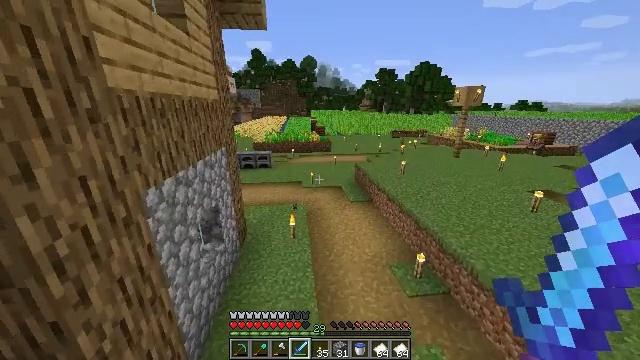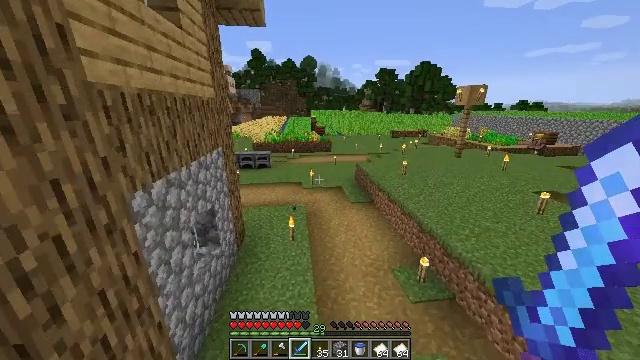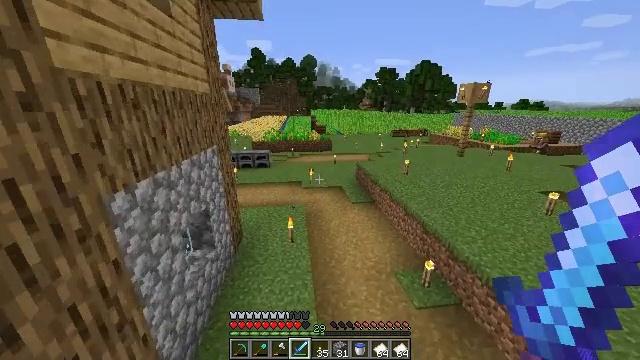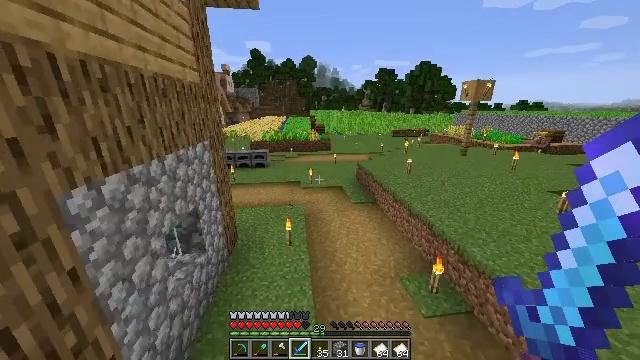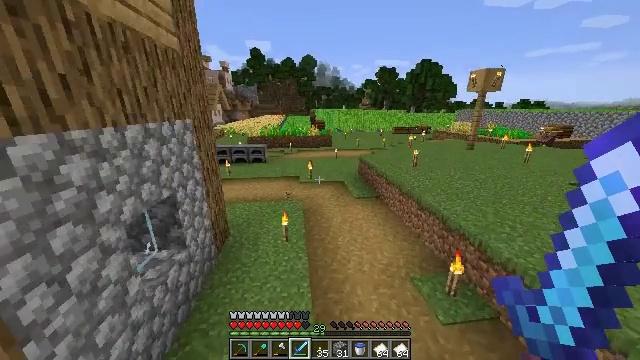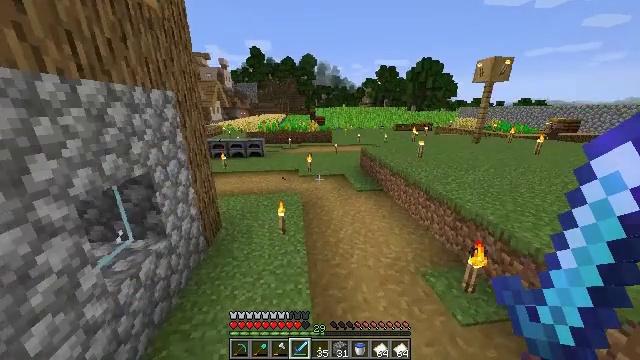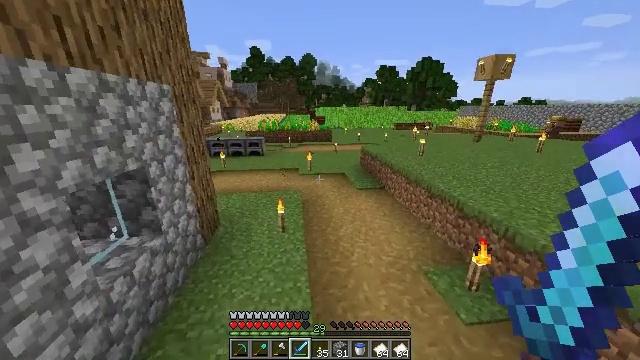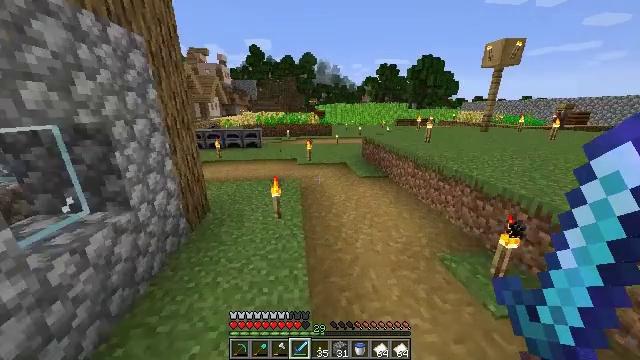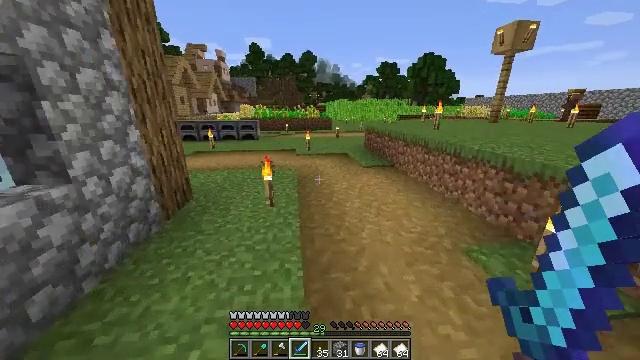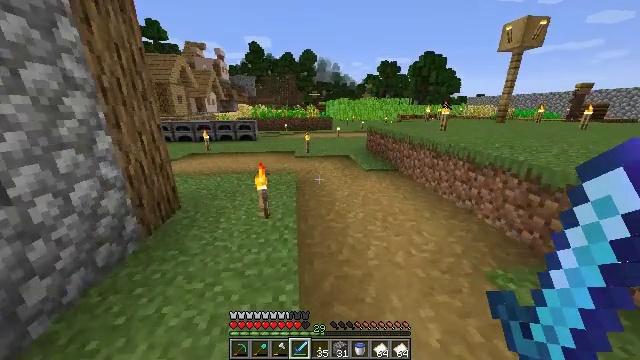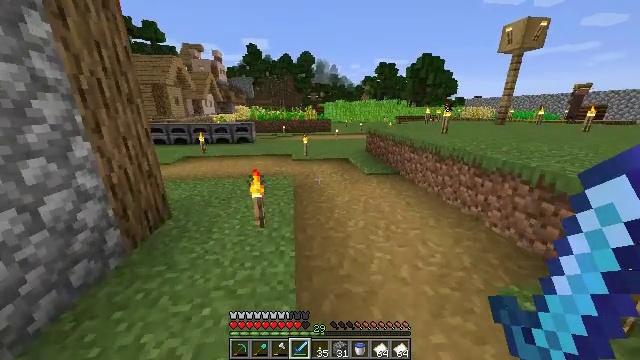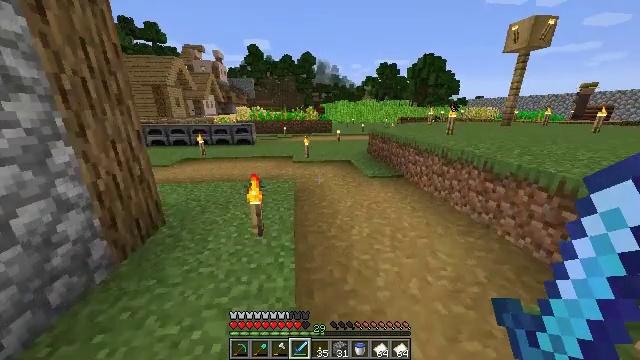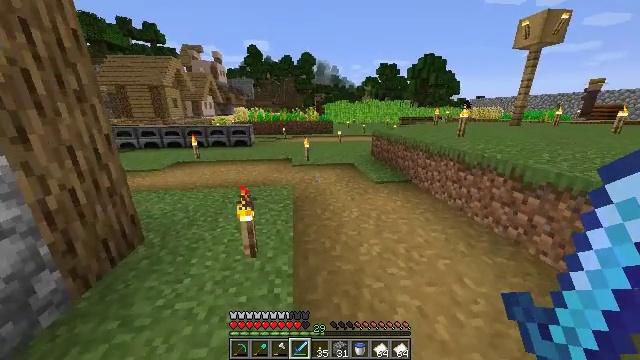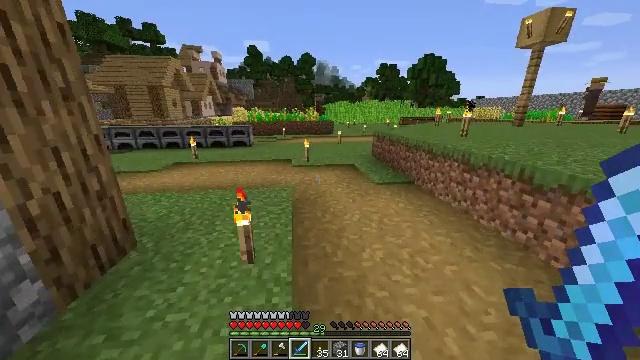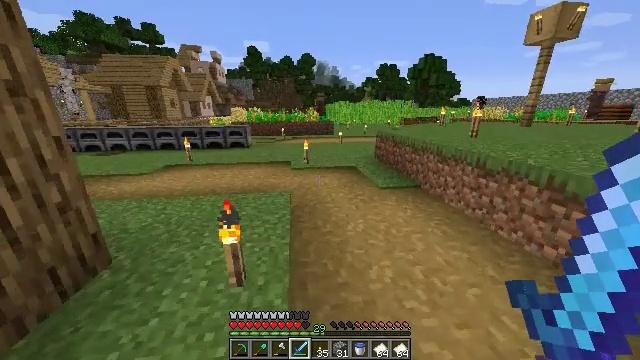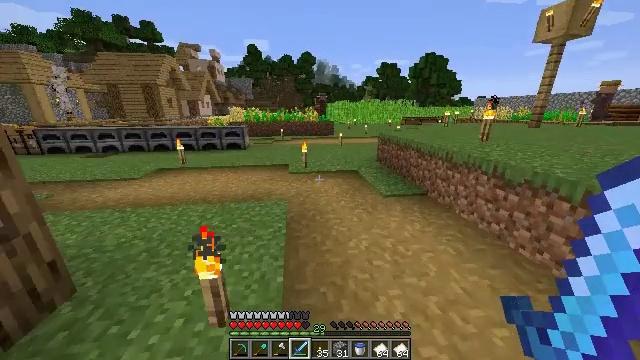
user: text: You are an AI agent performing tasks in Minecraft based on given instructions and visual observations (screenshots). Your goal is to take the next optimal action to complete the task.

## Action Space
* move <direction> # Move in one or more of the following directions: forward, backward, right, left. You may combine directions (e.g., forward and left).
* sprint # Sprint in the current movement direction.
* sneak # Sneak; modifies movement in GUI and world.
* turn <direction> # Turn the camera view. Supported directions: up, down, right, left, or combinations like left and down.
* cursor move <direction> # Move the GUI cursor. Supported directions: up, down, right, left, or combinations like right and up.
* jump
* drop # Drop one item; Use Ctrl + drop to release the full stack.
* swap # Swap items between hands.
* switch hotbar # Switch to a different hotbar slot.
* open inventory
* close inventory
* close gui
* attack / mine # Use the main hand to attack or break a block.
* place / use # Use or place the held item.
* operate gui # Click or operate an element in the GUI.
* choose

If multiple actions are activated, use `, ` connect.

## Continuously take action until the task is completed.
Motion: motion action
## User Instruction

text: Use wooden planks to craft a chest.
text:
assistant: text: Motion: move forward, sprint
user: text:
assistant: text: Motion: move forward, sprint
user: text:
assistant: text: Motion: move forward, sprint
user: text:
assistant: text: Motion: move forward, sprint
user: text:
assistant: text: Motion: move forward, sprint
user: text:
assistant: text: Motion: move forward, sprint
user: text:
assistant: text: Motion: move forward, sprint
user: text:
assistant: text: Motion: move forward, sprint
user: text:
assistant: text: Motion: move forward, sprint
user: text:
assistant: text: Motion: move forward, sprint
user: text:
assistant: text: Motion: move forward, sprint
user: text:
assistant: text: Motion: move forward, sprint
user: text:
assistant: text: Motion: move forward, sprint
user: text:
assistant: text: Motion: move forward, sprint
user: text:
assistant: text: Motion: move forward, sprint
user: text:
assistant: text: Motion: move forward, sprint
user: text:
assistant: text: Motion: move forward, sprint
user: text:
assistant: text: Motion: move forward, sprint
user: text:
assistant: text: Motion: move forward, sprint
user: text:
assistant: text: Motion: move forward, sprint, turn left
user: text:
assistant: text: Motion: move forward, sprint, turn left
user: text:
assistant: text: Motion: move forward, sprint, turn left
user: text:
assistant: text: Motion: move forward, sprint, turn left
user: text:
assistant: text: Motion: move forward, sprint, turn left
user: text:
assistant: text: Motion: move forward, sprint, turn left
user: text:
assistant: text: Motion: move forward, sprint
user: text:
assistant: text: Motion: move forward, sprint
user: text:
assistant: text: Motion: move forward, sprint
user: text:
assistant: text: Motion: move forward, sprint
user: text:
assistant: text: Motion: move forward, sprint